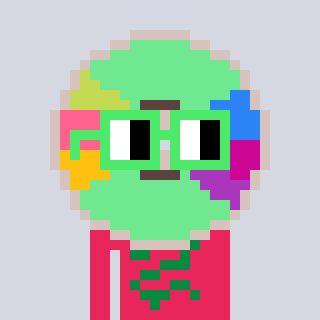
a pixel art character with square light green glasses, a cd-shaped head and a redpinkish-colored body on a cool background